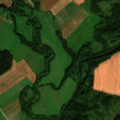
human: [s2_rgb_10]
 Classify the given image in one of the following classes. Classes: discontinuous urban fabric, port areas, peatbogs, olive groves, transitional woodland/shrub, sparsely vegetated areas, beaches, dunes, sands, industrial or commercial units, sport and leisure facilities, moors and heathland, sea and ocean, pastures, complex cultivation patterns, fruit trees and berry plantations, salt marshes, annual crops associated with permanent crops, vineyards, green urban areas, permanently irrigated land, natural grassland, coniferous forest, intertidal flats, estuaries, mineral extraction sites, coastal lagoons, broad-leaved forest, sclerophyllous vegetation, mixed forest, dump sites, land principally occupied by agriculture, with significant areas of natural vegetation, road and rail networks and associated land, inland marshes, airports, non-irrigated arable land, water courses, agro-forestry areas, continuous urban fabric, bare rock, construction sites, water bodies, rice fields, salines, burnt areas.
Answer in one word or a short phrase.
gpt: non-irrigated arable land, pastures, land principally occupied by agriculture, with significant areas of natural vegetation, broad-leaved forest, mixed forest, transitional woodland/shrub